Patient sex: M
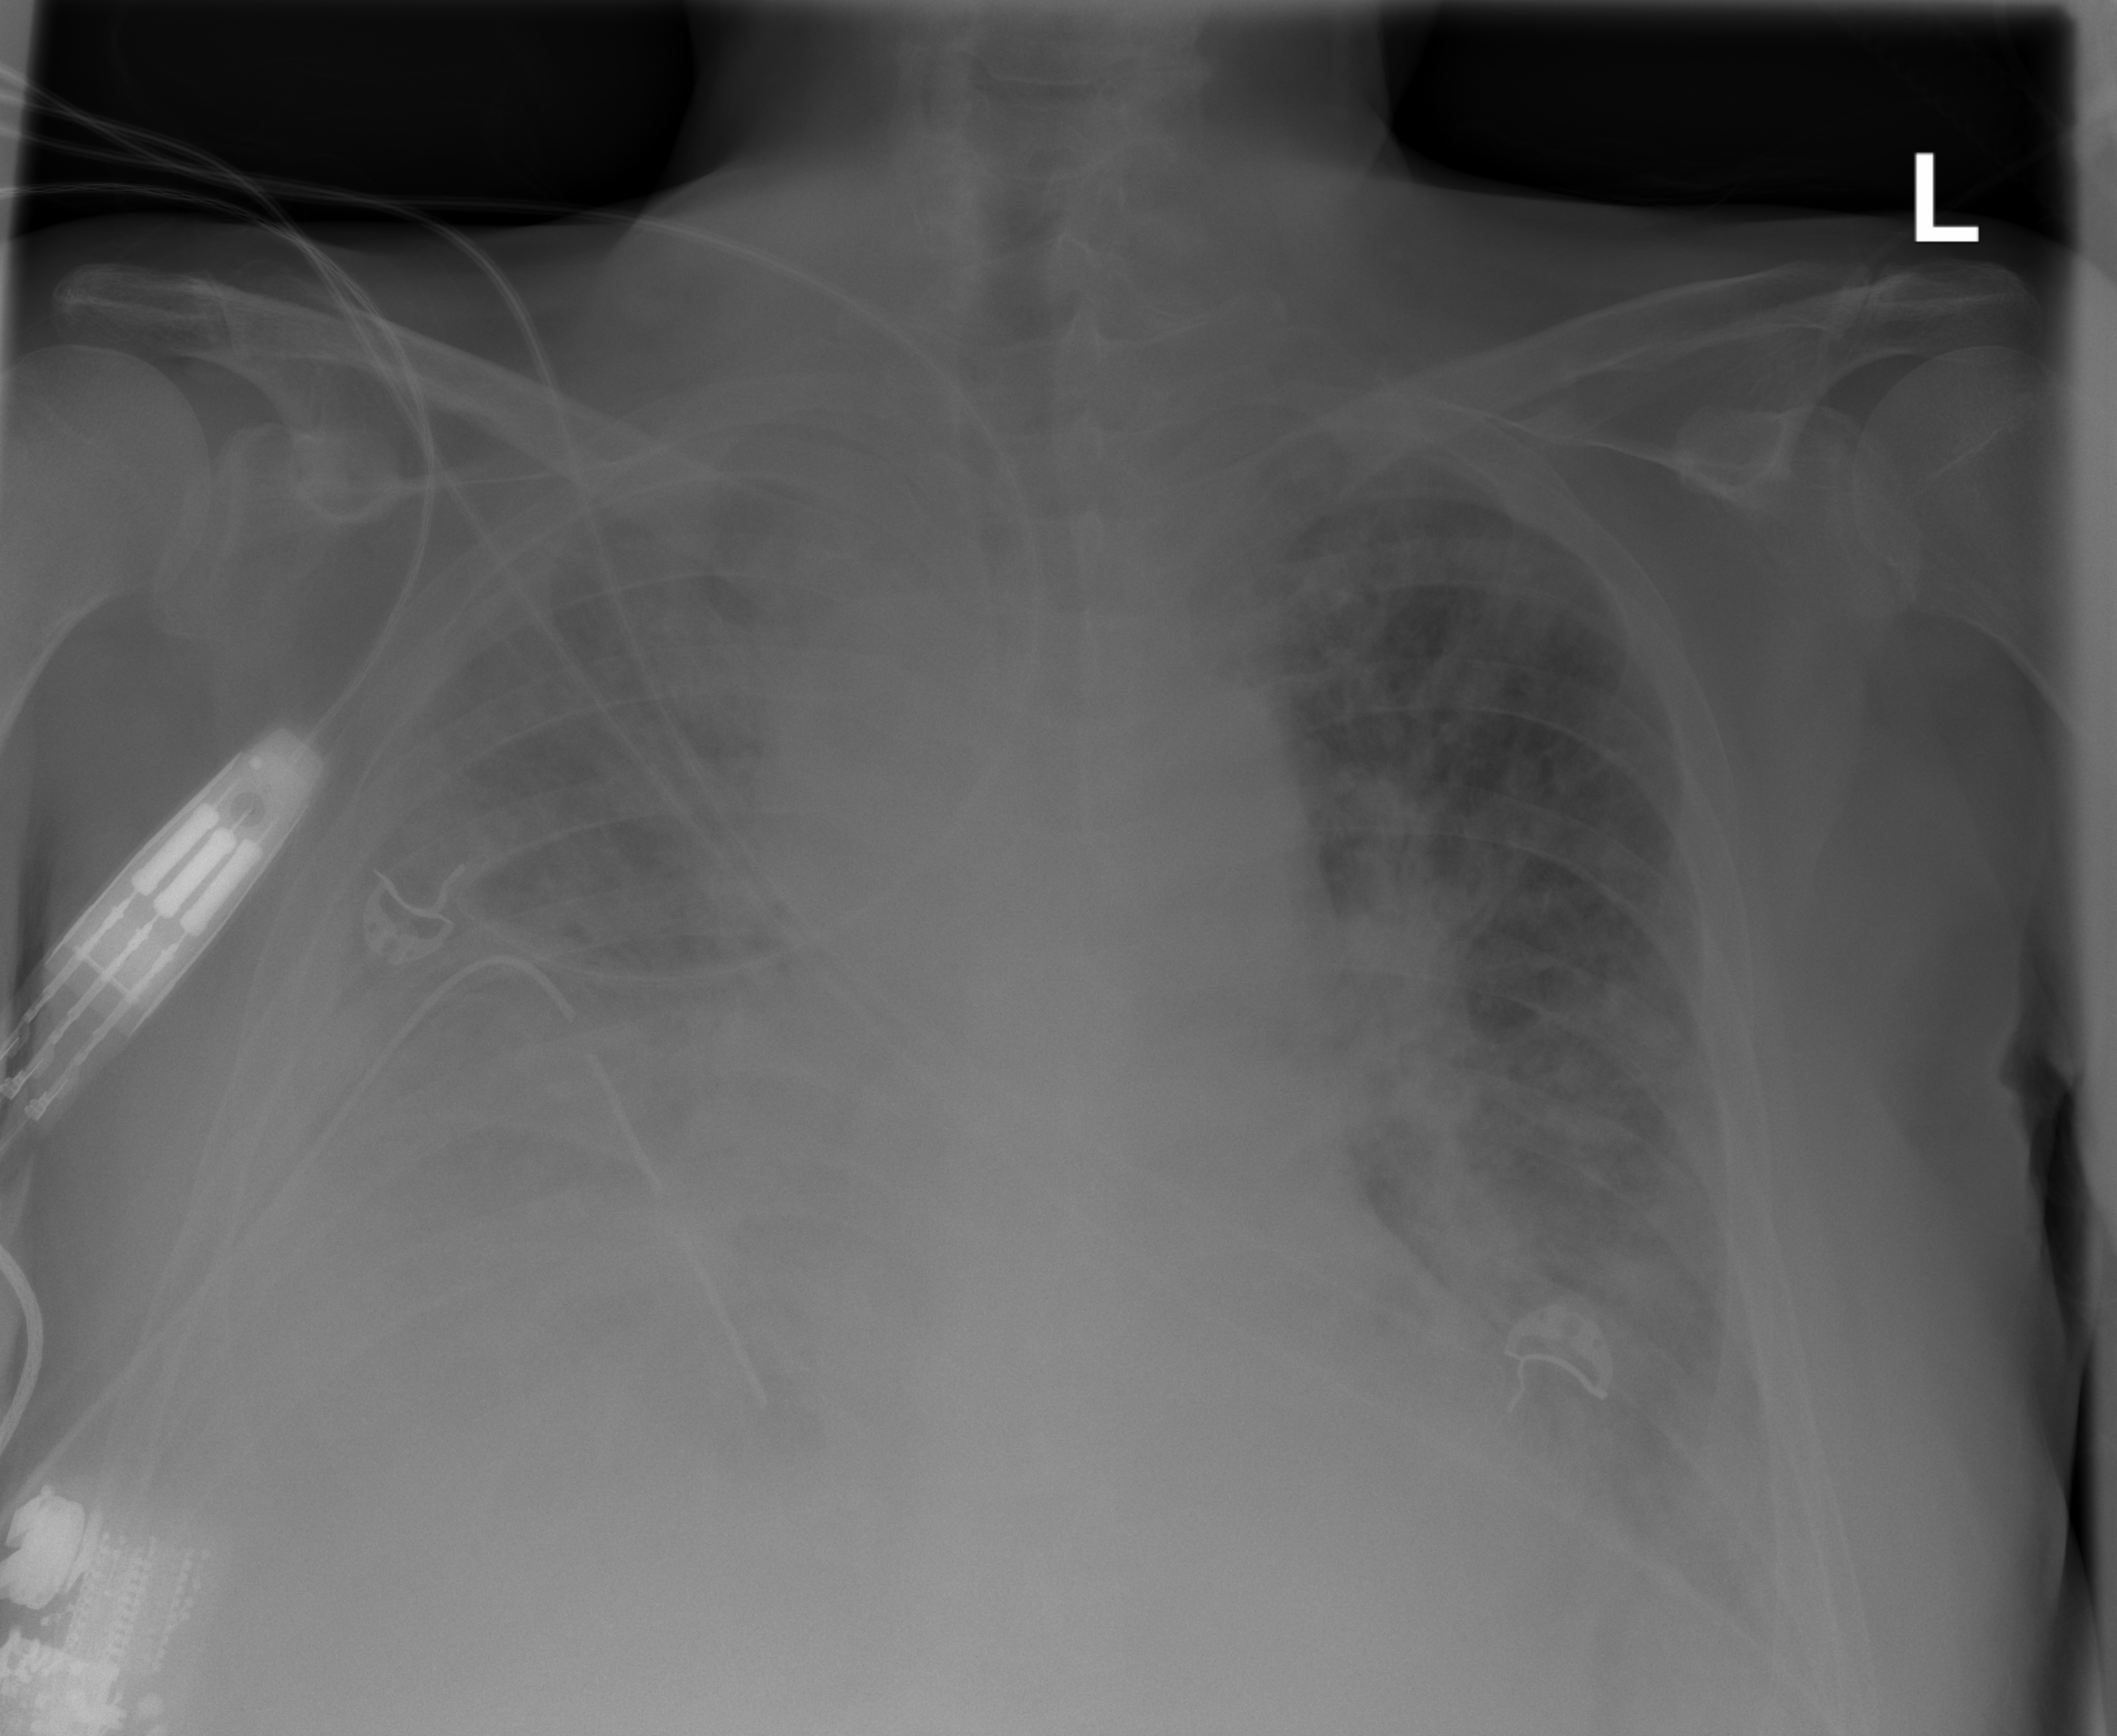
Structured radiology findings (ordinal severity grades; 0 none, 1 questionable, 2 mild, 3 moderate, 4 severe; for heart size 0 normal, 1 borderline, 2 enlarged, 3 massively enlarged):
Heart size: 0
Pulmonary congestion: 3
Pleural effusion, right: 3
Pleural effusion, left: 2
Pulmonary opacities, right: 2
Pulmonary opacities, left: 2
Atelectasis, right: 2
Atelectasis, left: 2